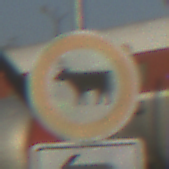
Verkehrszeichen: VerbotViehtrieb
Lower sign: RichtungsangabeDurchPfeile2
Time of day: SunriseSunset
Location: Outdoor (Special)
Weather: Clear
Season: NotSpecified
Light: Natural